Question: I want to draw a square of pixels pending on how many items are in an array. the square represents the array amount so small squares represent small arrays and large squares represent large arrays. I am finding it difficult to conceptualize how I go about this?
EDIT: I am using Java 2D.
The spiral starts at 1 and then advances anti-clockwise towards the outside of the square (i.e. 2,3,4,5 etc). Each square can be represented by the amount of data that square represents.
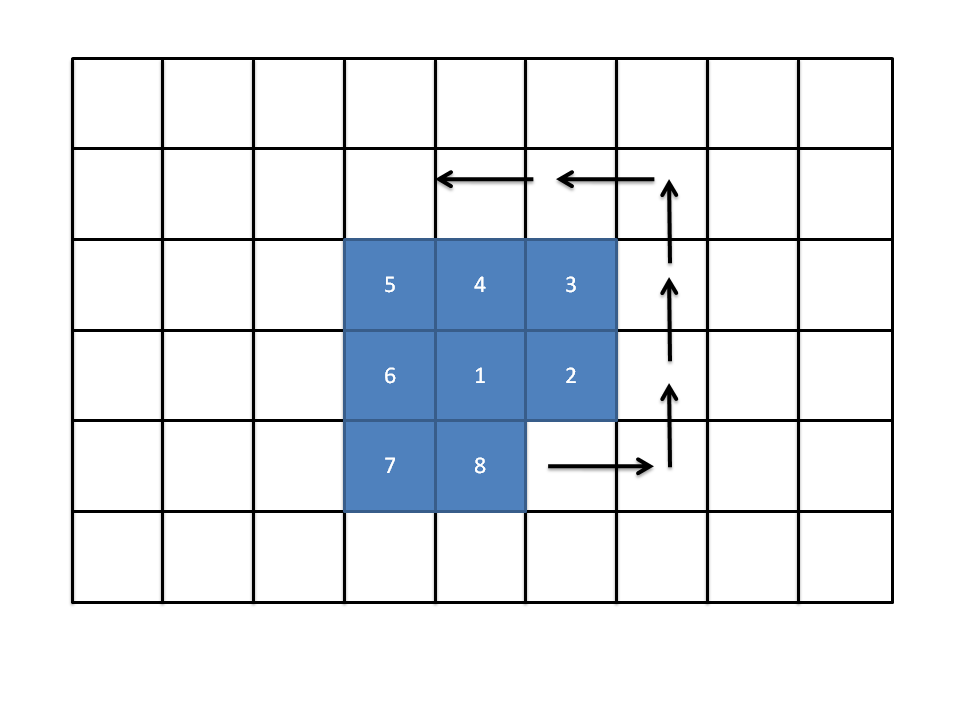
Answer: '''
public class Test {
enum Direction {
Right,
Up,
Left,
Down
}
public static void main(String... args) throws IOException {
BufferedImage image = new BufferedImage(100, 100, BufferedImage.TYPE_INT_ARGB);
int rgb = Color.BLACK.getRGB();
Point p = new Point(50, 50);
Direction d = Direction.Right;
int currentSegmentLength = 1;
for (int i = 0; i < 100; i += 2) {
paintSegment(image, rgb, p, d, currentSegmentLength);
d = nextSegmentDirection(d);
paintSegment(image, rgb, p, d, currentSegmentLength);
d = nextSegmentDirection(d);
currentSegmentLength++;
}
ImageIO.write(image, "png", new File("test.png"));
}
private static void paintSegment(BufferedImage image, int rgb, Point p,
Direction d, int currentSegmentLength) {
for (int s = 0; s < currentSegmentLength; s++) {
image.setRGB(p.x, p.y, rgb);
switch (d) {
case Right: p.x++; break;
case Up: p.y--; break;
case Left: p.x--; break;
case Down: p.y++; break;
}
}
}
private static Direction nextSegmentDirection(Direction d) {
switch (d) {
case Right: return Direction.Up;
case Up: return Direction.Left;
case Left: return Direction.Down;
case Down: return Direction.Right;
default: throw new RuntimeException("never here");
}
}
}
'''